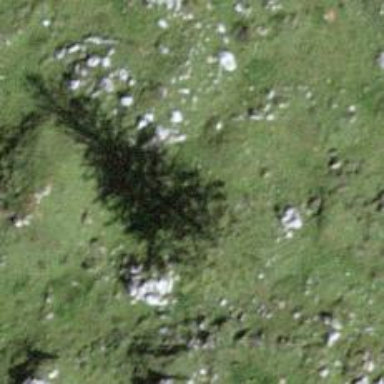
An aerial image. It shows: Evergreen tree with needle-leaved leaves.